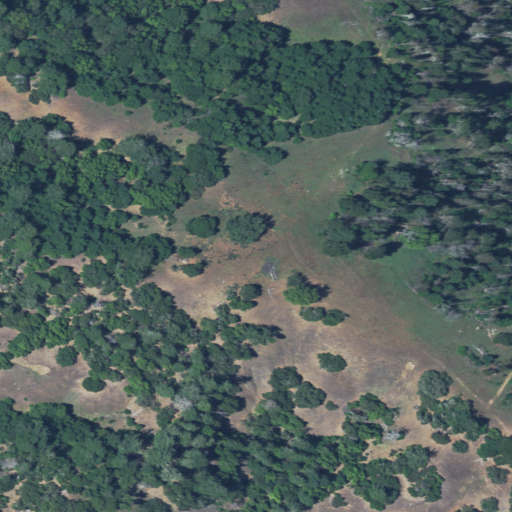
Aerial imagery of mountain in California named Holt Hill containing evergreen forest, shrub, mixed forest, and grassland